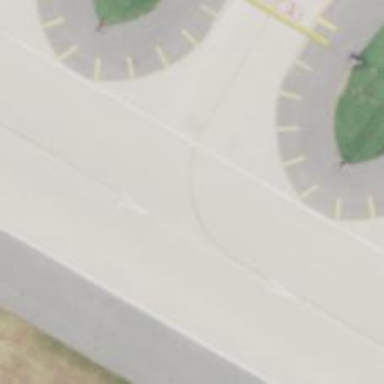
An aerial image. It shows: Image of taxiway at airport.